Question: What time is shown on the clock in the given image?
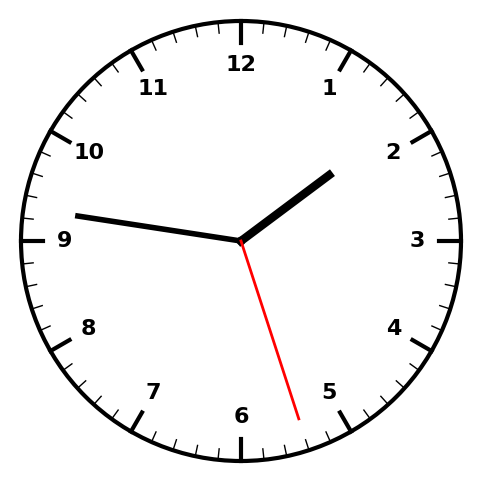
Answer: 01:46:27